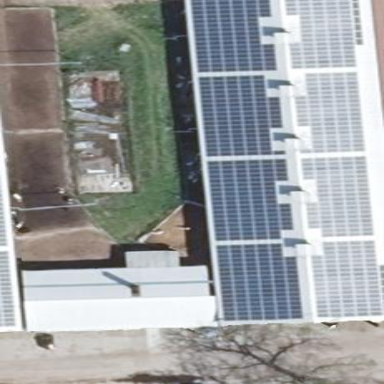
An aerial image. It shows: Gabled farm auxiliary building with grey roof. The roof is oriented along the structure.